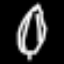
Label: leaf